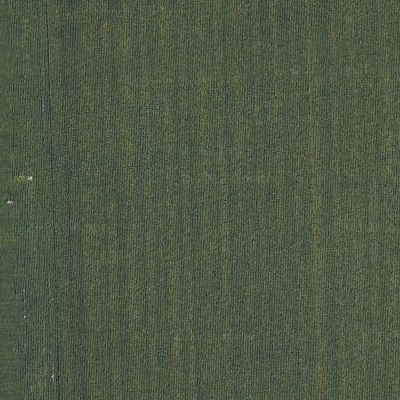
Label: Field